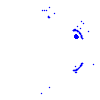
Particle: pion